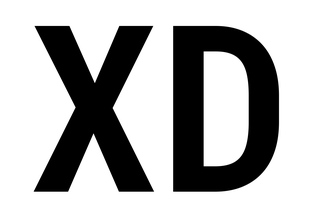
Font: Roboto_Condensed_SemiBold